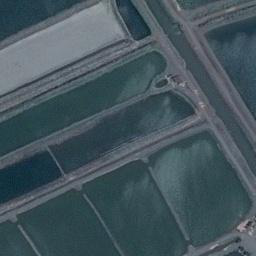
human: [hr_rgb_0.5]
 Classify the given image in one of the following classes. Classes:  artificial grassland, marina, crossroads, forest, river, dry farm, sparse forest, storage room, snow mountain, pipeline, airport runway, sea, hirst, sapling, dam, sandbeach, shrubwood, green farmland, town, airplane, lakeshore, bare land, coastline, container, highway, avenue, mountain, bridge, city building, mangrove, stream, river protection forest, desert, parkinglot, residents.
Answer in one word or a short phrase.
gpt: green farmland